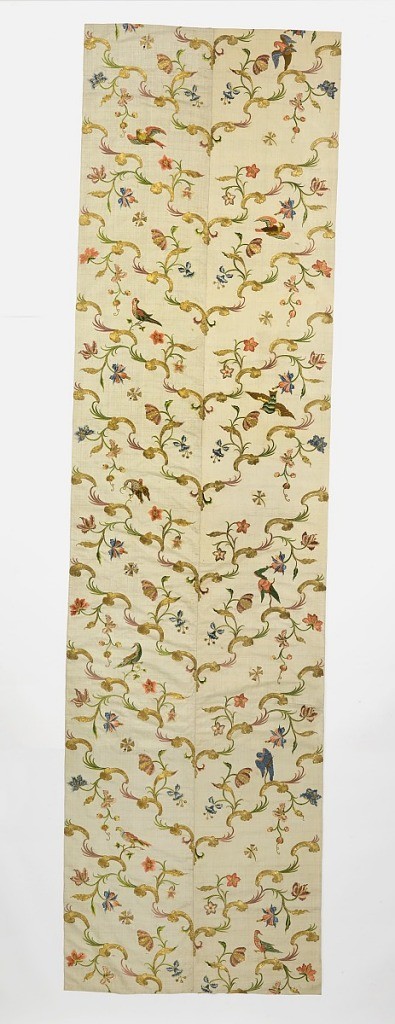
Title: Bed hanging
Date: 1730–70
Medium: silk, metal-wrapped silk-core threads Technique: embroidery in satin and couching stitches on plain weave foundation
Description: Bed hangings of heavy white silk, embroidered in gold thread, gold foil strips, and colored silks.  Each panel is made up of two breadths of fabric seamed down the center and is lined in white silk plain weave. The design is arranged so that golden rococo curves meet at the center seam to form a symmetrical v-shaped pattern, with flowering branches and birds, worked in satin stitch in colored silks. While the flowers are symmetrical, the birds are vertically off-set; each panel shows eleven birds, all different, which appear to be taken from a set of ornithological prints by Xaviero Manetti.  Metallic effects in several textures are created with couched crimped gold lamella and couched foil-wrapped silk-core threads.